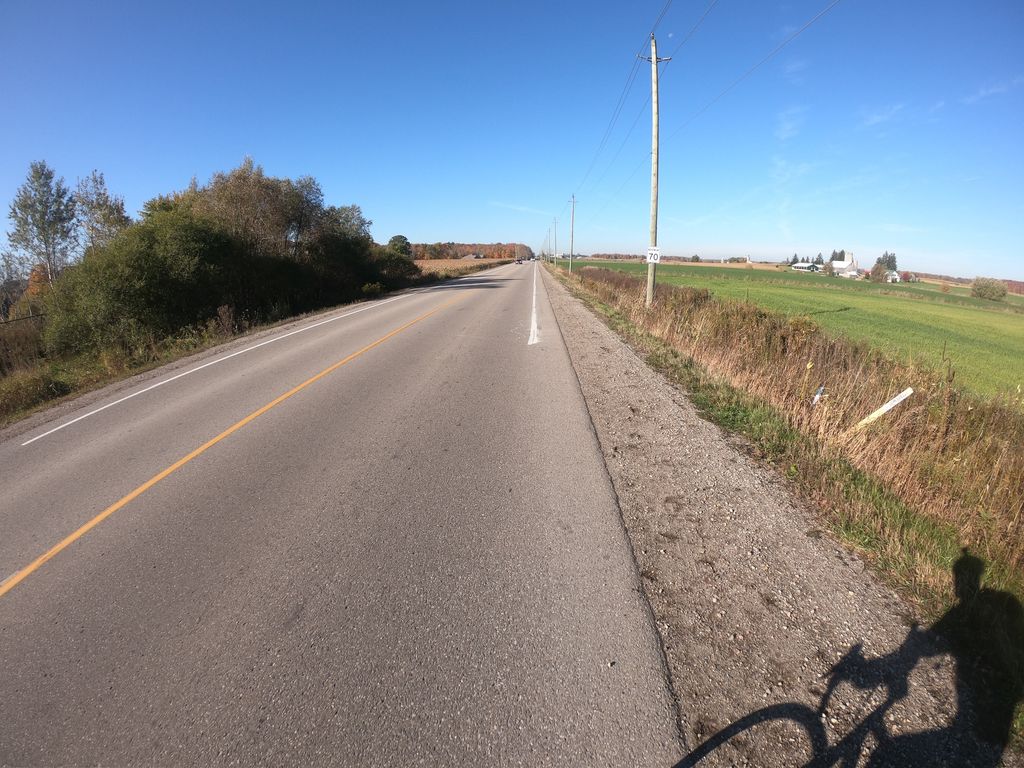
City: kitchener-waterloo